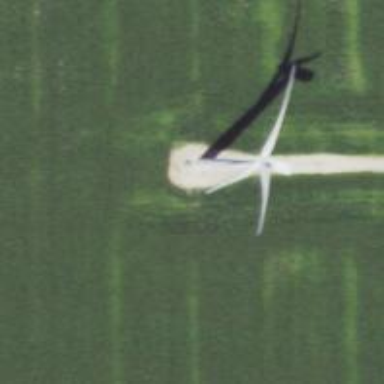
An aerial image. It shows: Wind generator with horizontal axis. The generator is wind turbine.